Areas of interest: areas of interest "Park and greenspace"
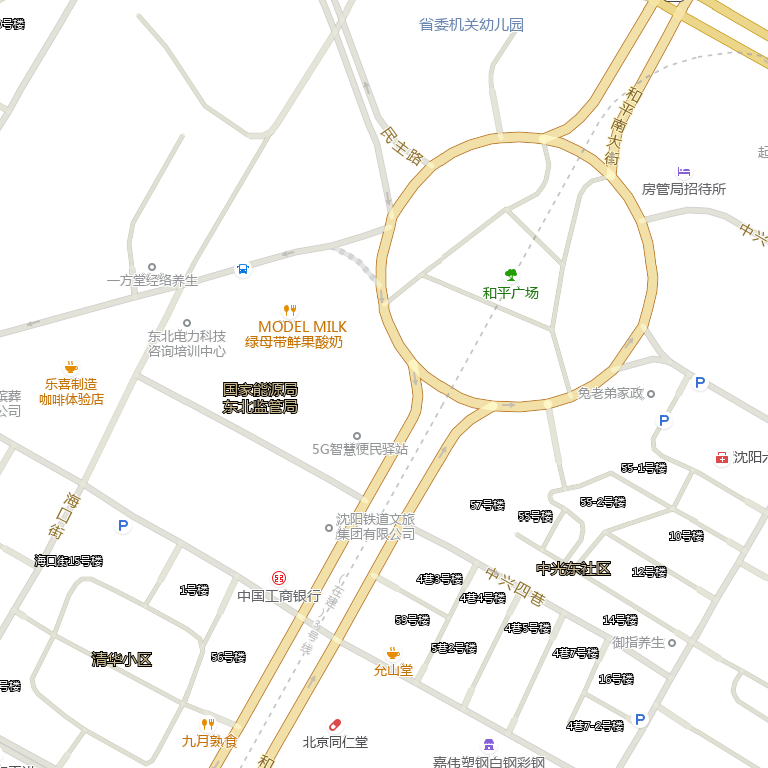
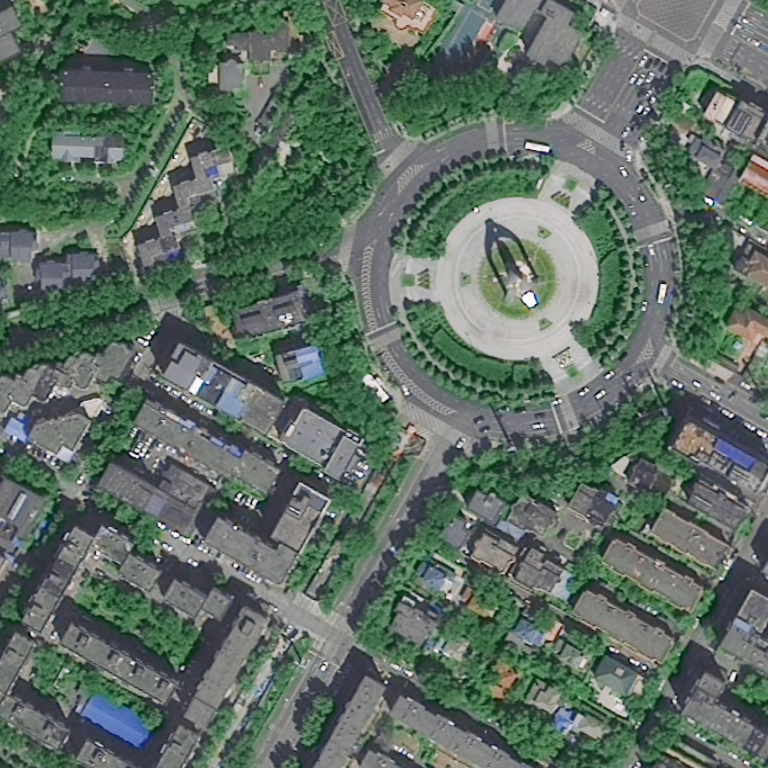